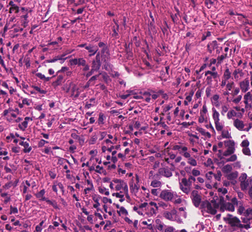
Tumor epithelial tissue: yes
Tumor-associated stroma tissue: yes
Normal tissue: no